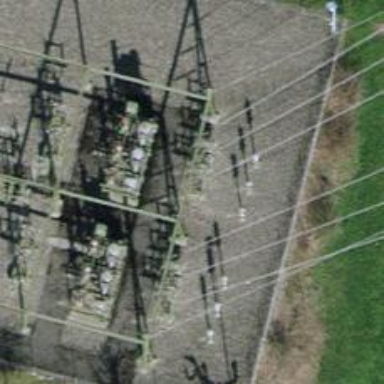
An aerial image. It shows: Insulator used in power equipment.